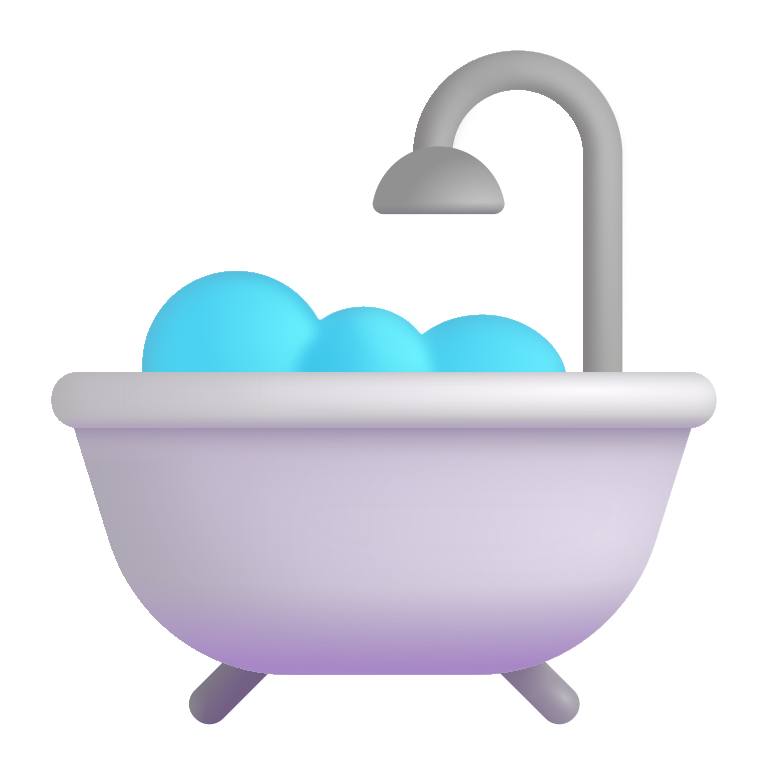
bathtub color